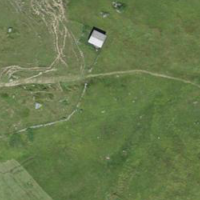
EUNIS habitat code: 26
Species observed at this site:
Arnica montana
Ajuga pyramidalis